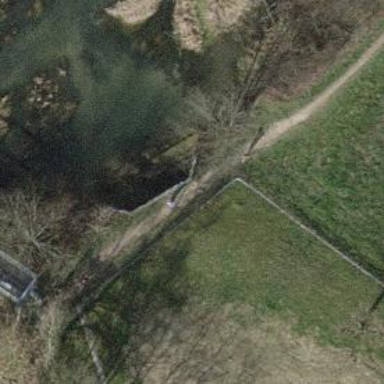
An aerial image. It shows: Retaining wall.